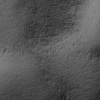
Label: not_dusty